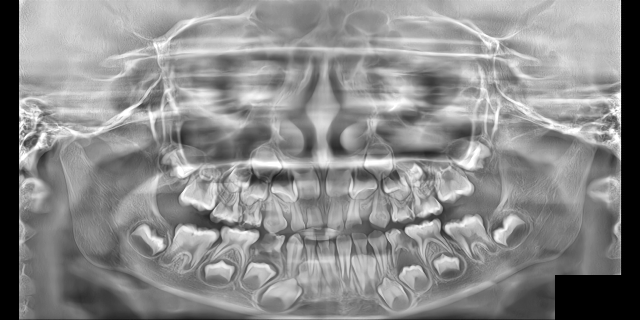
child